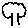
Label: tree